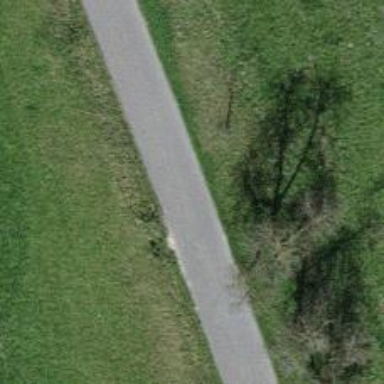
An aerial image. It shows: Asphalt service road.